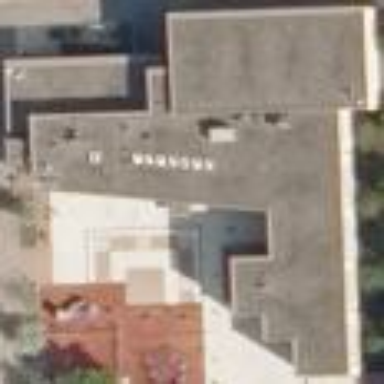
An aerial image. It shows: School building.